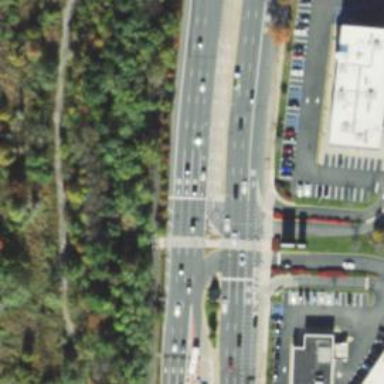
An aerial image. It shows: Primary link road with asphalt surface.